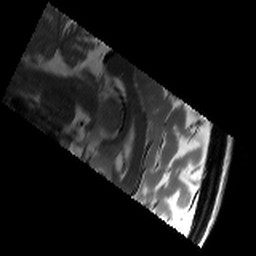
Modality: T2w
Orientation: sagittal
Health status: healthy
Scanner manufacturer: siemens
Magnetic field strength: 3 T
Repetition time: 8.02 s
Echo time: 0.08 s